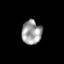
Tissue: prostate
Cell type: T cells
Senescence score: 0.2881
Nuclear area (px): 461
Mean DAPI intensity: 160.395